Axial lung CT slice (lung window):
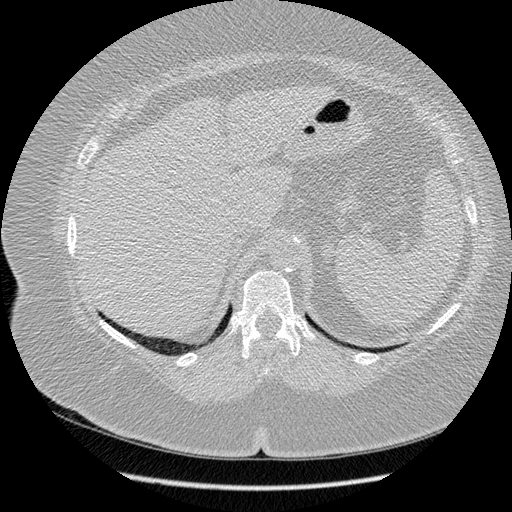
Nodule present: no